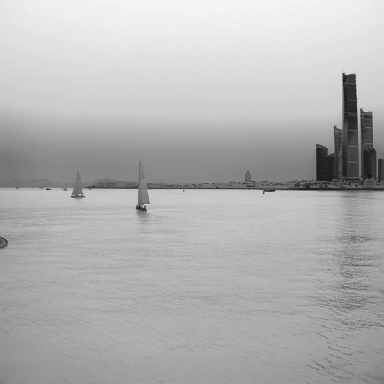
There are two sailboats in the infrared image.